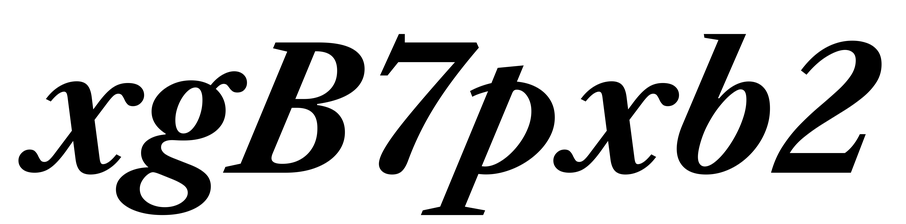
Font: LibreCaslonText-Italic_Bold_Italic